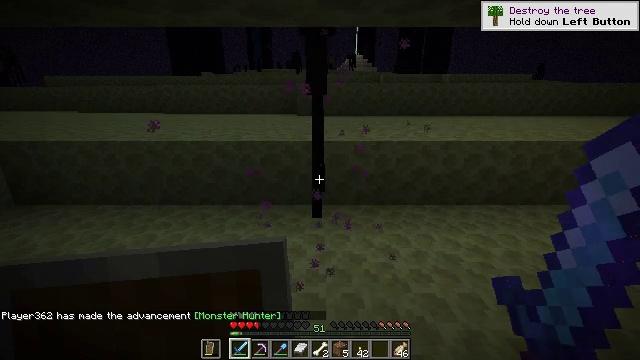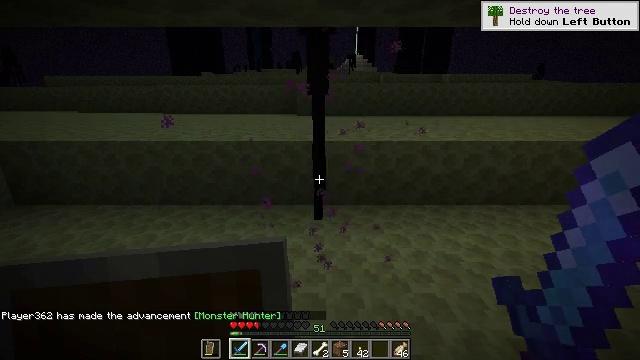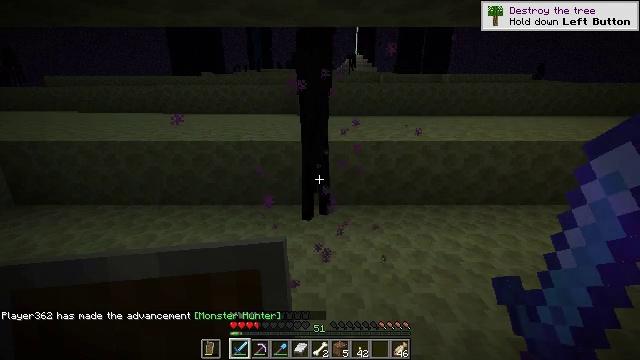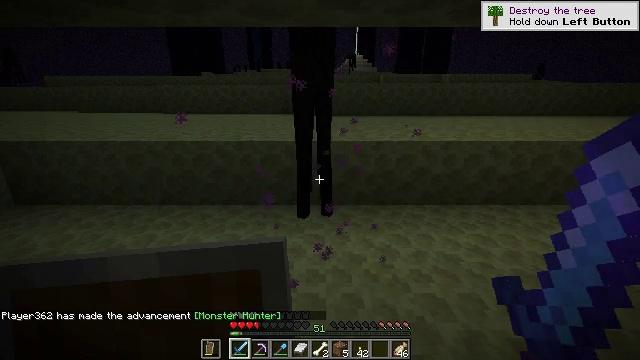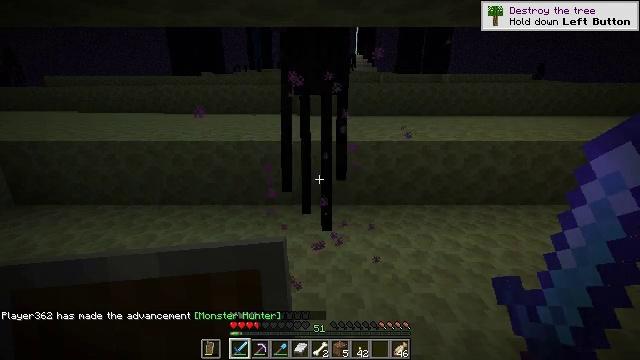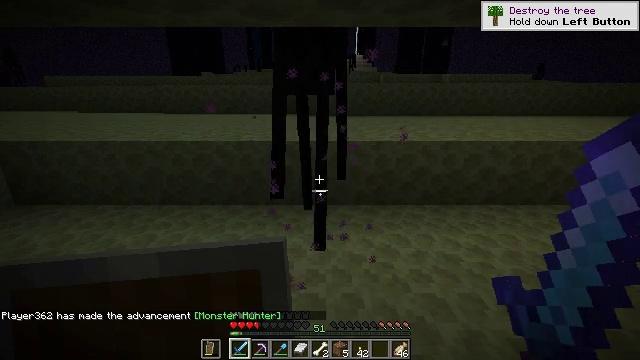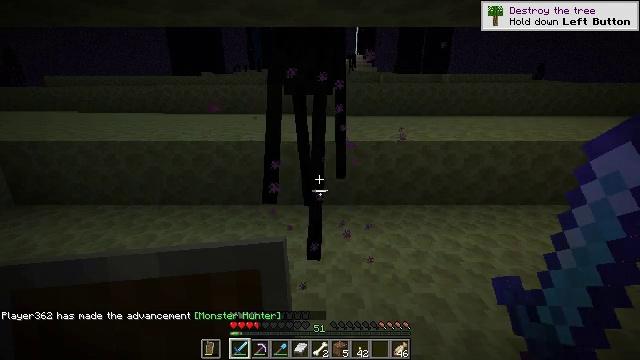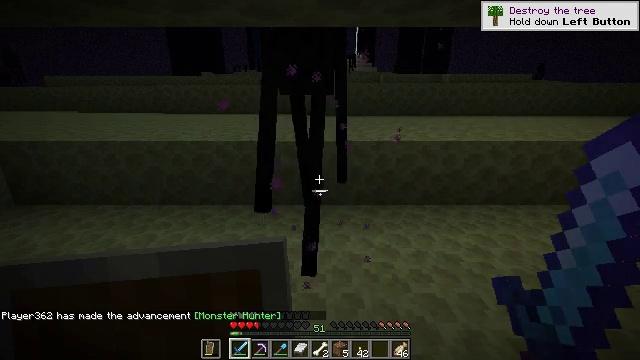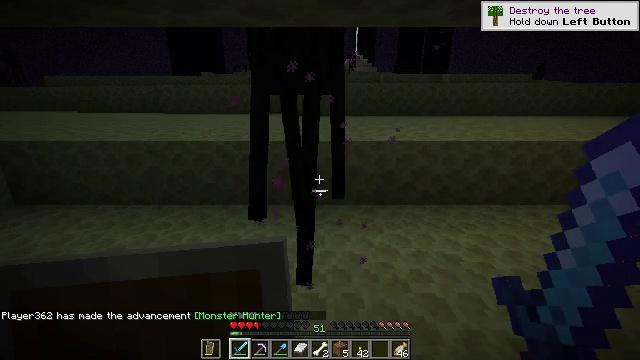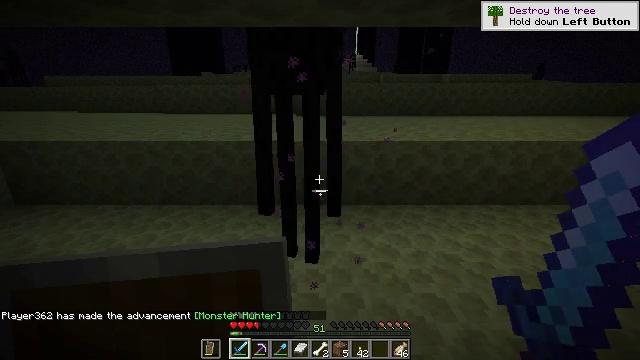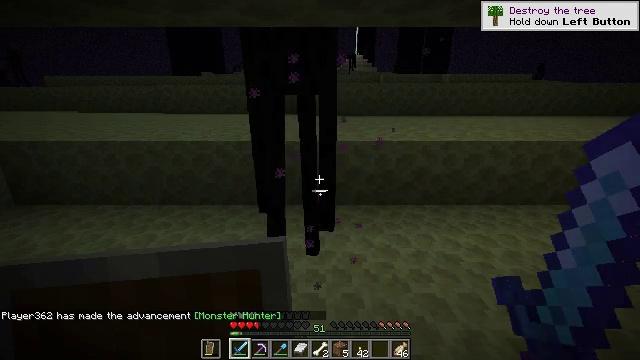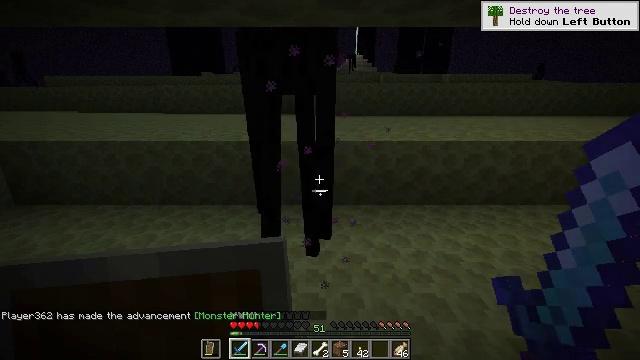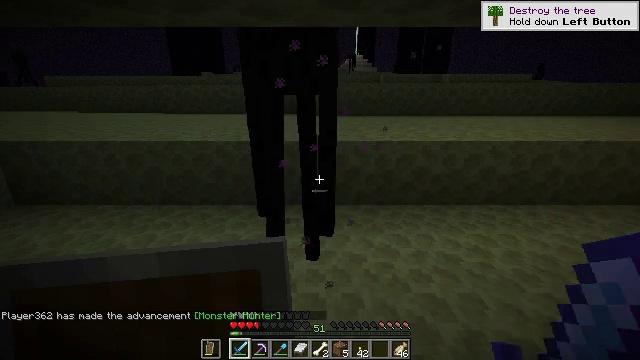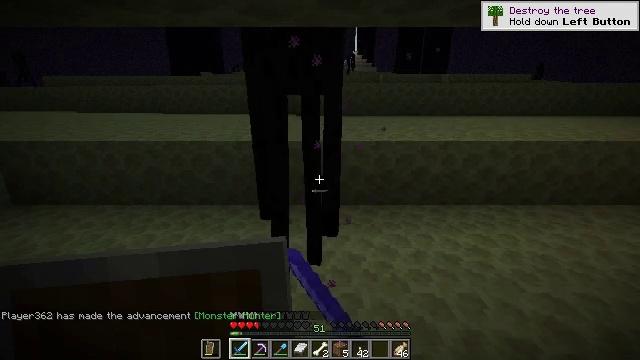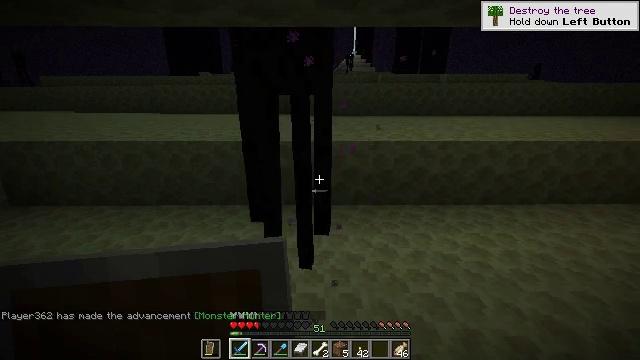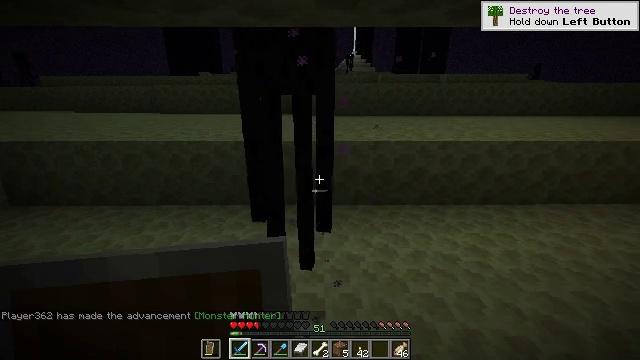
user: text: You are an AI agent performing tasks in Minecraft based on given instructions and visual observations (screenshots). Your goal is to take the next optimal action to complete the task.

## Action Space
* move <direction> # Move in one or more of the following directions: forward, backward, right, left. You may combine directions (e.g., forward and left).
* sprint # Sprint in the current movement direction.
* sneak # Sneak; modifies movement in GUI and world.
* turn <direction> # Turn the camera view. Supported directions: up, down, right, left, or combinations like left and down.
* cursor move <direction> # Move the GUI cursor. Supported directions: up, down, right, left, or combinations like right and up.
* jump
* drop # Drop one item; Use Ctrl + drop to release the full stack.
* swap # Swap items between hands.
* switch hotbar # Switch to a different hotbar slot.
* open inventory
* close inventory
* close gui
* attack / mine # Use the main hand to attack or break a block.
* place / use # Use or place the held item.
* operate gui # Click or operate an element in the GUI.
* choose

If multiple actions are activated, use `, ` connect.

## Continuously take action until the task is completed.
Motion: motion action
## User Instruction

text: Defeat an enderman.
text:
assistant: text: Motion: no_op
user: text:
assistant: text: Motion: no_op
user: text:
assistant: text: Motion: no_op
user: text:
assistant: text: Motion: no_op
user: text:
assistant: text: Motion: no_op
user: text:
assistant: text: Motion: no_op
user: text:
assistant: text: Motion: no_op
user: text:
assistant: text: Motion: no_op
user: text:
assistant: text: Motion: no_op
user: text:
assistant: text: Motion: no_op
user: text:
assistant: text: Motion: no_op
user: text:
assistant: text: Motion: attack / mine
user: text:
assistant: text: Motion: attack / mine
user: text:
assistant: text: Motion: attack / mine
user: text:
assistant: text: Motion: no_op
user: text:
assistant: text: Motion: no_op
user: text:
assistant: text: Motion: no_op